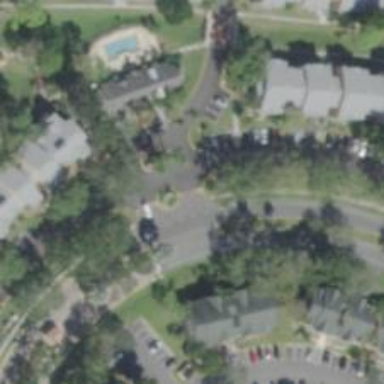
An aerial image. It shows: Roundabout on residential road.